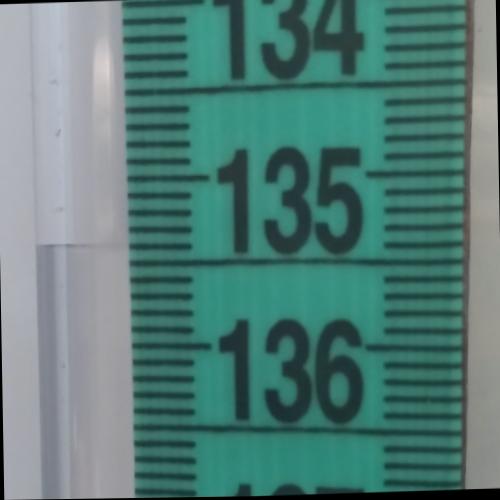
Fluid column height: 135.4 cm